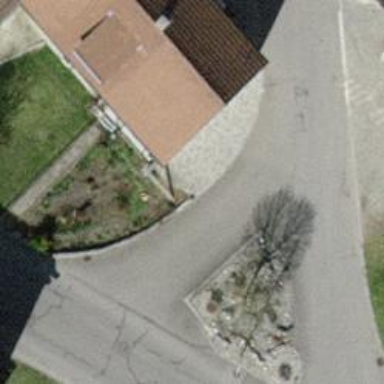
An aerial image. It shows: Residential road with asphalt surface and no sidewalk.